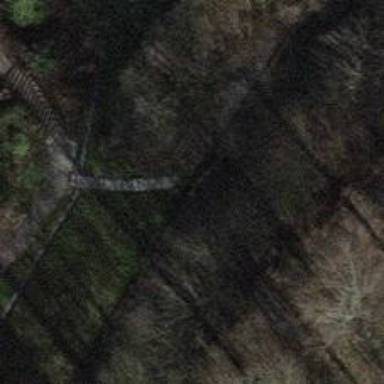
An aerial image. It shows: Stone steps on the road.